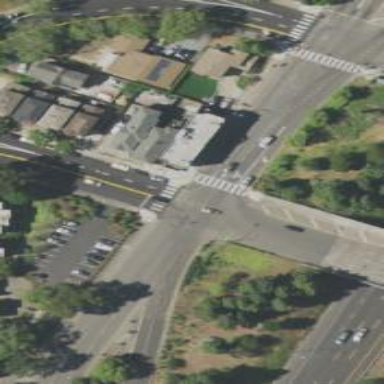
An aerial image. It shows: Primary highway with sidewalk on the left.